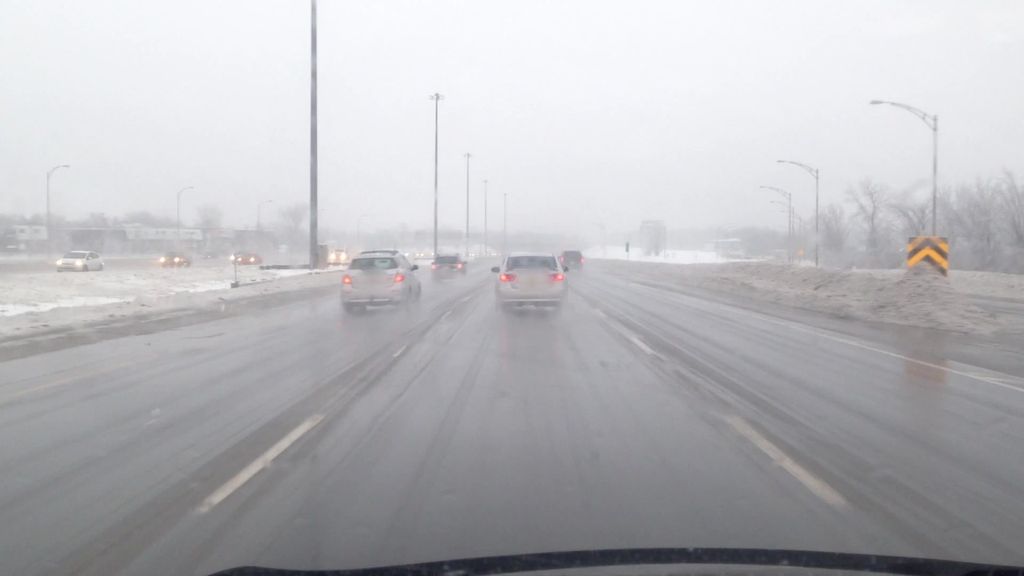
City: montreal